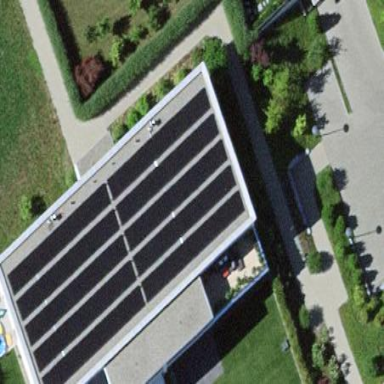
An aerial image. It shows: Solar power generator.